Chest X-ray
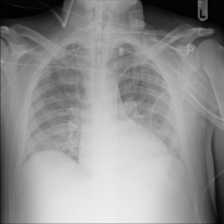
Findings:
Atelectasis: negative
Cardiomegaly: negative
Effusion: negative
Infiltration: negative
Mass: negative
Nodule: negative
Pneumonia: negative
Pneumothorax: negative
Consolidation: negative
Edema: negative
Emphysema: negative
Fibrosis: negative
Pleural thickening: negative
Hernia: negative